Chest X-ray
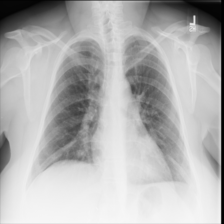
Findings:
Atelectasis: negative
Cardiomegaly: negative
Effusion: negative
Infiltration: negative
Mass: negative
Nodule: negative
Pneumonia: negative
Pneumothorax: negative
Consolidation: negative
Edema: negative
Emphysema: negative
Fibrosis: negative
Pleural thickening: negative
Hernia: negative